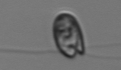
Label: flagellate_morphotype1